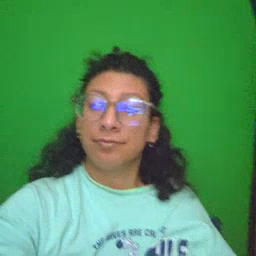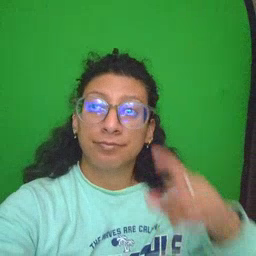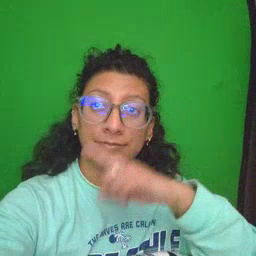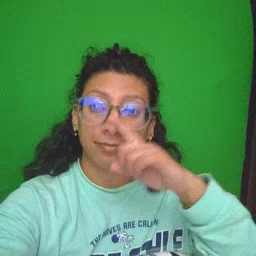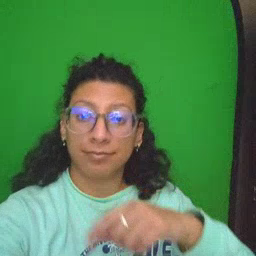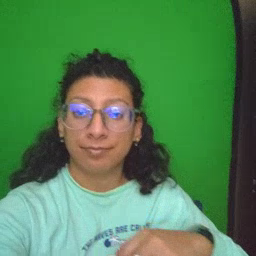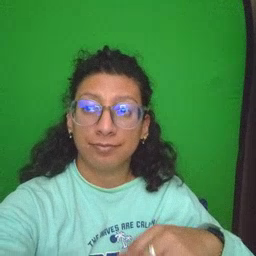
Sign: mouse